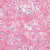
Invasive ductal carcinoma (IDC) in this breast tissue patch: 1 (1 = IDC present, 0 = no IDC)